Question: I have been working with VS10 for years and yesterday I have installed VS12 side-by-side with the old one. Now I noticed that some file associations are inconsistent. Projects are opened by the version selector, C++ files by VS10 and FSX files with VS12 and more of this mess is around. Everything is a bit random and I wanted to map everything to VS12 while still having VS10 installed as I use XNA and you know that VS12 has no official support for XNA yet.
Searching SO revealed I only have to go to Options > General > Restore File Associations, but it is called now Manage File Associations and the control panel is being opened and lets me choose for every available format of VS which one I want:

I could select the check box to select all available formats but... I dislike this idea, because it could probably break something.
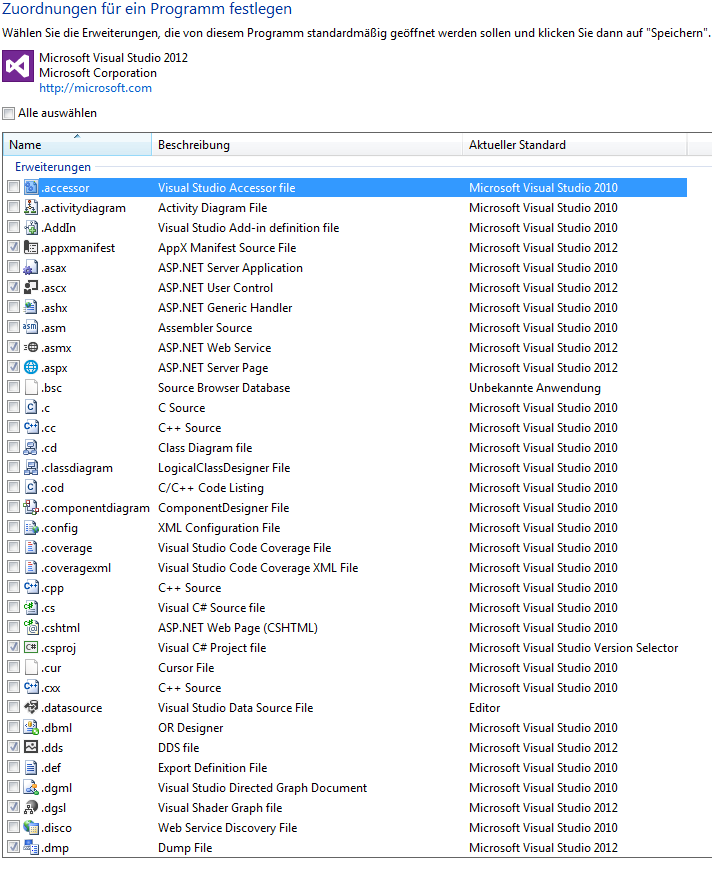
Answer: That is a pretty fundamental limitation in the way file associations work in Windows. It works well when you click a solution or project file. They are associated with a little utility named VSLauncher.exe. Which looks in the file for the format version and thus knows which version of VS to start.
That same trick doesn't work for a source code file, like a .cpp or .cs file. There isn't enough information in the file to reliably pick a VS version. It is just code, most of which will compile properly on any recent VS version. So it is just associated with whatever version of VS you installed last.